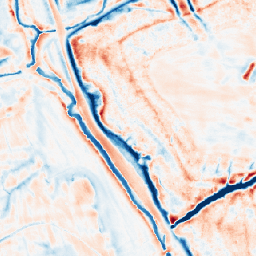
Category: edge_preserving
Decomposition family: bilateral
Decomposition parameters: d: 21
sigma_color: 50
sigma_space: 150
Upsampling method: nearest
Upsampling parameters: scale: 4
Upsampling scale: 4